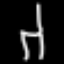
Label: chair